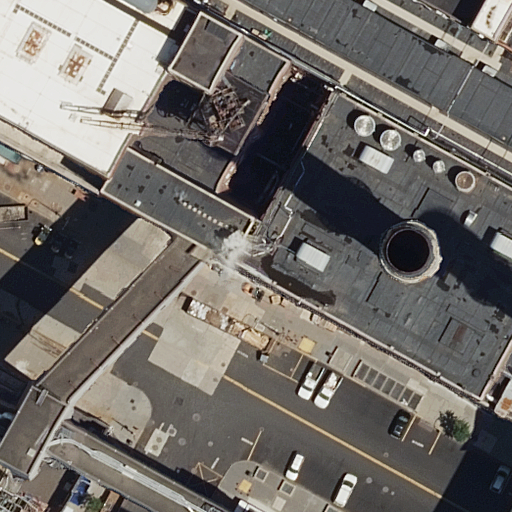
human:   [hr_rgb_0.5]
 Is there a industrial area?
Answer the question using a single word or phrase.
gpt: yes

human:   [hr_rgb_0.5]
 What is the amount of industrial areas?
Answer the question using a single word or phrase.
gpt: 1

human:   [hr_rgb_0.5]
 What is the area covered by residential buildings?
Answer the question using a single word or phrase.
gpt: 1553m2

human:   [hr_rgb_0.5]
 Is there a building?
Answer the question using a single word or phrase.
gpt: yes

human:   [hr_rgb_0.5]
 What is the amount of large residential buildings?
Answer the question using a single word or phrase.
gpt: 1

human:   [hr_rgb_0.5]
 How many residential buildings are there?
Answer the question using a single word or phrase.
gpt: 2

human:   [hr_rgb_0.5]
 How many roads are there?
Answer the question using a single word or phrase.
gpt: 1

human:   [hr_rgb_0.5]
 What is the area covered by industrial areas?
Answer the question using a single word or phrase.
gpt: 10218m2

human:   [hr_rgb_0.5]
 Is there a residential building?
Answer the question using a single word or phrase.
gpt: yes

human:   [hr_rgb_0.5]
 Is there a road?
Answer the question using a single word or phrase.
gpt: yes

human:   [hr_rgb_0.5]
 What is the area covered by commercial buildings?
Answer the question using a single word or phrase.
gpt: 0m2

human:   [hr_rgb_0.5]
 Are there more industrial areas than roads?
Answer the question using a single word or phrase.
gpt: no

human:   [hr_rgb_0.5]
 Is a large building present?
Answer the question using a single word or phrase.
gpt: yes

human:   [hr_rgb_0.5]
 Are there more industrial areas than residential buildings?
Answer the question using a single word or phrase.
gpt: no

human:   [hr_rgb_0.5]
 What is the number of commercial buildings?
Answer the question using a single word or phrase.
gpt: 0

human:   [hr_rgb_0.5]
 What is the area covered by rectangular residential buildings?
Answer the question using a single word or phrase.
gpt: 1553m2

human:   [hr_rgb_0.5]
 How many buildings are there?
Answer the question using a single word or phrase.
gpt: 3

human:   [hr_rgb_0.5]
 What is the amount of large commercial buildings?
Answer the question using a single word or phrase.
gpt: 0

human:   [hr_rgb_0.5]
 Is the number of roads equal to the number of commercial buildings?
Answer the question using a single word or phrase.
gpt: no

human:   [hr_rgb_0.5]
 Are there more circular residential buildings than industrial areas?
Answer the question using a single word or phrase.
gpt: no

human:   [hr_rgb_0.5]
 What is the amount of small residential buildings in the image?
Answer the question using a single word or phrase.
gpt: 0

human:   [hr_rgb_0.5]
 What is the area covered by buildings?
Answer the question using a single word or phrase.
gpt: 1610m2

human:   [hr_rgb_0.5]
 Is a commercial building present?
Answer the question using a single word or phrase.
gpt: no

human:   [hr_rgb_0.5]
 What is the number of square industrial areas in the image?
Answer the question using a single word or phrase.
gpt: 0

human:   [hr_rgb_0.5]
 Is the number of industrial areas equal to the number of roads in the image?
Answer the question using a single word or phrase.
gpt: yes

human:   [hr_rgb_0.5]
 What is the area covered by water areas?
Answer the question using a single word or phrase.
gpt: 0m2

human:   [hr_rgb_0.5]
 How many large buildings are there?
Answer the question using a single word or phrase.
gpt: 1

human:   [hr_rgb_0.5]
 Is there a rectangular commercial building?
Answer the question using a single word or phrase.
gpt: no

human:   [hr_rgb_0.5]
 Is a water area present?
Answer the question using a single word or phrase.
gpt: no

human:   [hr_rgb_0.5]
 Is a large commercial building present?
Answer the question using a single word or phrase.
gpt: no

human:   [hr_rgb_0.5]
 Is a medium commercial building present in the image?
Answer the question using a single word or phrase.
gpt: no

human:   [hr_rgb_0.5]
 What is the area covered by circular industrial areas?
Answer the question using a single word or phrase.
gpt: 0m2

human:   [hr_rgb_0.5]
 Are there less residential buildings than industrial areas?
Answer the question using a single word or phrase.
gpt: no

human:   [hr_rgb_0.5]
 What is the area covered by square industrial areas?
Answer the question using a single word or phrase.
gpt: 0m2

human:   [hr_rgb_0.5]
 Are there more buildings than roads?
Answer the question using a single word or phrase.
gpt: yes

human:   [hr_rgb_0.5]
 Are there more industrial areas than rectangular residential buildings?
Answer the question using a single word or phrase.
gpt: no

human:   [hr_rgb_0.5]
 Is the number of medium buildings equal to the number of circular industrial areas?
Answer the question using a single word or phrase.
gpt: no

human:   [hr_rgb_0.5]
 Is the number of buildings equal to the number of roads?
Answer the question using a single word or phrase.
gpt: no

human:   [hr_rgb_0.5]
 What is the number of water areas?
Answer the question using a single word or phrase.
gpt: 0

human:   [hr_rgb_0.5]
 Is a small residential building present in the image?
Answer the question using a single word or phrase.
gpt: no

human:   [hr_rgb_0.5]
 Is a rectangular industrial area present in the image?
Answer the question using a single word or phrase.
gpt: no

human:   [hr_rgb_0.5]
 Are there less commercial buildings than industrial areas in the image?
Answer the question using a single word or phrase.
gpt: yes

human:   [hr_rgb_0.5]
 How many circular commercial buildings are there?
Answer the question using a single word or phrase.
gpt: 0

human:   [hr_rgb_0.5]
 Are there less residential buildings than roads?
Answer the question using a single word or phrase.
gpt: no

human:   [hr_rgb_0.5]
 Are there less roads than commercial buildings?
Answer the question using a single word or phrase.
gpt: no

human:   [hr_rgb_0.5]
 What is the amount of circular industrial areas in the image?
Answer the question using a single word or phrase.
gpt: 0

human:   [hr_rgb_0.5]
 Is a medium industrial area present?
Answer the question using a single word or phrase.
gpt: no

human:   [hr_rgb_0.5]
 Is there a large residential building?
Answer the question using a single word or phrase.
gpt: yes

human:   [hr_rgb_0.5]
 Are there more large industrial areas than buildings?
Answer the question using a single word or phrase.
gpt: no

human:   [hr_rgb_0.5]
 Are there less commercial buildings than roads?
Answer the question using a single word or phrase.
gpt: yes

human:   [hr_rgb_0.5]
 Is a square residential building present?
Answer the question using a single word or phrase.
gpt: no

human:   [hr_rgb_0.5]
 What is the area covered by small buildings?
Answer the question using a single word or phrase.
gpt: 56m2

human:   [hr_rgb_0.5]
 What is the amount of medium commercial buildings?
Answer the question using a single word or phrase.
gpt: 0

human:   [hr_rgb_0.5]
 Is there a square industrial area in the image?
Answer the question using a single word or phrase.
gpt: no

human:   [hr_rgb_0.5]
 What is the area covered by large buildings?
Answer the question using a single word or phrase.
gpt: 1255m2

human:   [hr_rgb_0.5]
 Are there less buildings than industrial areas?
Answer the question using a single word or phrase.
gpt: no

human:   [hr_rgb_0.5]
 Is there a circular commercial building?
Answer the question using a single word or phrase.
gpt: no

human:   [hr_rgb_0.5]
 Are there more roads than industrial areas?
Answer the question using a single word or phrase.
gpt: no

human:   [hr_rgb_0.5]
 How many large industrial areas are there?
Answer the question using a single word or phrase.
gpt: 1

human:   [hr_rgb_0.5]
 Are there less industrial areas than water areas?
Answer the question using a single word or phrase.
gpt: no

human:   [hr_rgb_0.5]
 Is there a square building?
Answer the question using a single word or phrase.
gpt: no

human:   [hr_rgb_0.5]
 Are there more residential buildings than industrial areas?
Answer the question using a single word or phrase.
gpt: yes

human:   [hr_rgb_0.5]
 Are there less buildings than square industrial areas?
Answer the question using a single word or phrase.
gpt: no

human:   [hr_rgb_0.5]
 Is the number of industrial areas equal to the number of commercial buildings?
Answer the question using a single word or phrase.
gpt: no